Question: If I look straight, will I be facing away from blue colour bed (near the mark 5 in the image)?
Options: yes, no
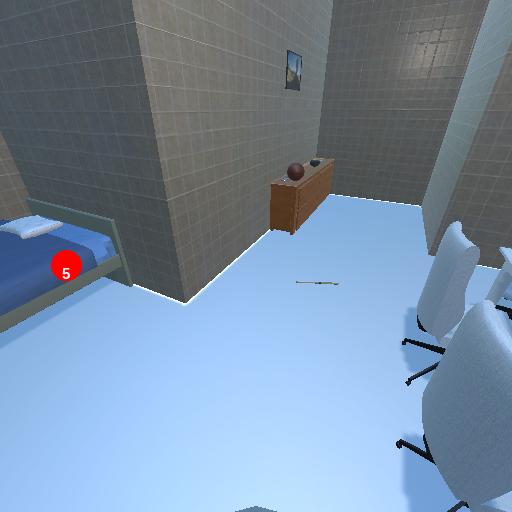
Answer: yes